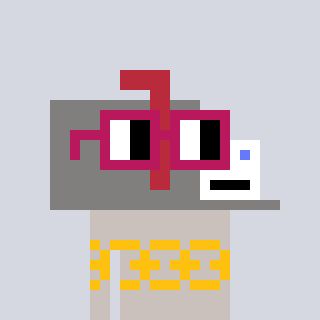
a pixel art character with square dark red glasses, a mailbox-shaped head and a foggrey-colored body on a cool background